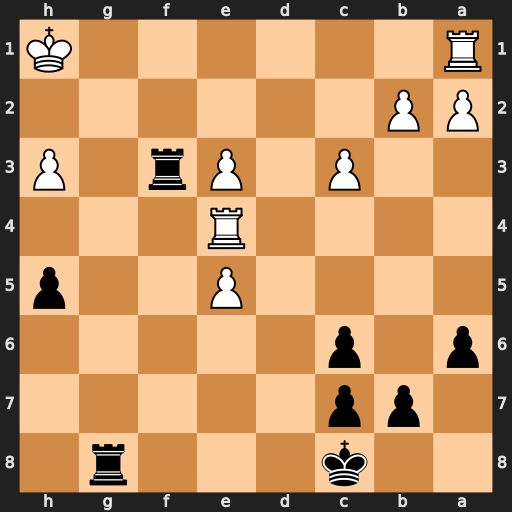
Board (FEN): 2k3r1/1pp5/p1p5/4P2p/4R3/2P1Pr1P/PP6/R6K
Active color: b
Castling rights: -
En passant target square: -
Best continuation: Rxh3#